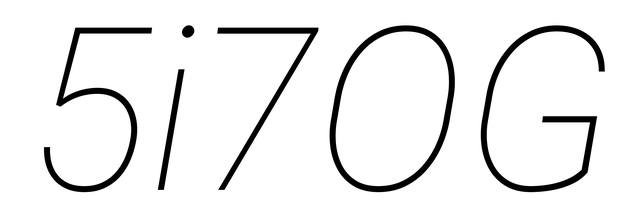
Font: Roboto-Italic_Thin_Italic